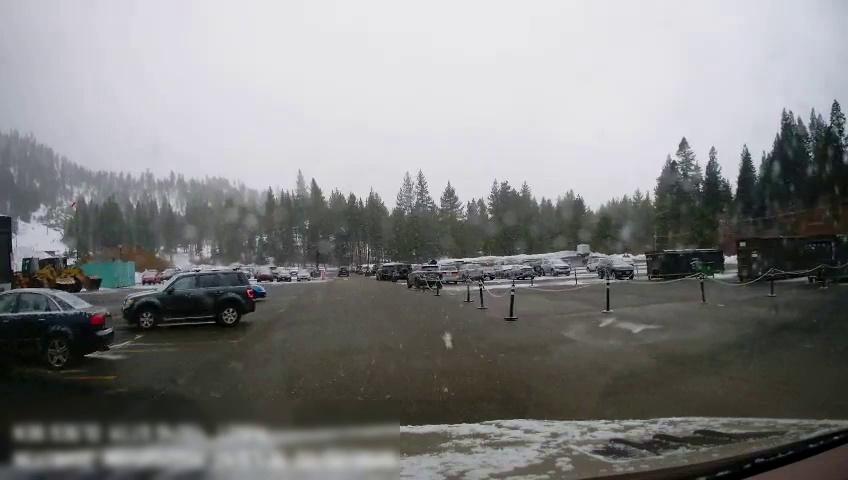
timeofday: Day
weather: Snowy
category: Vehicles | Car
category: Vehicles | Car
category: Vehicles | SUV
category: Vehicles | Car
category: Vehicles | Car
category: Vehicles | SUV
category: Vehicles | SUV
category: Vehicles | SUV
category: Vehicles | Truck
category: Vehicles | SUV
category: Vehicles | SUV
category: Vehicles | SUV
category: Drivable Space